Interaction volume radius: 5 \u00c5
Interaction volume height: 10 \u00c5
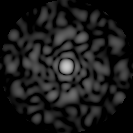
Disorder parameter: 0.8416